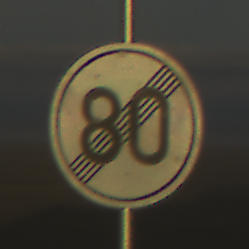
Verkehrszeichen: EndeGeschwindigkeit80
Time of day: SunriseSunset
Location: Outdoor (Nature)
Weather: PartlyCloudy
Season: Summer
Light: Natural